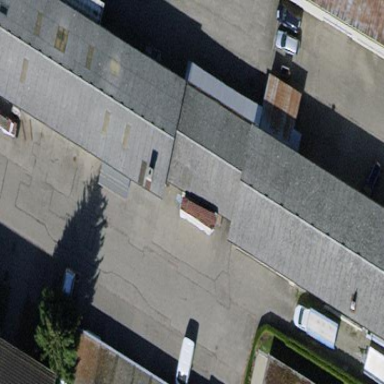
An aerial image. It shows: Industrial building.